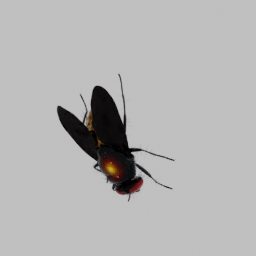
Label: animals